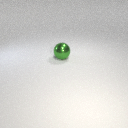
large green metal sphere